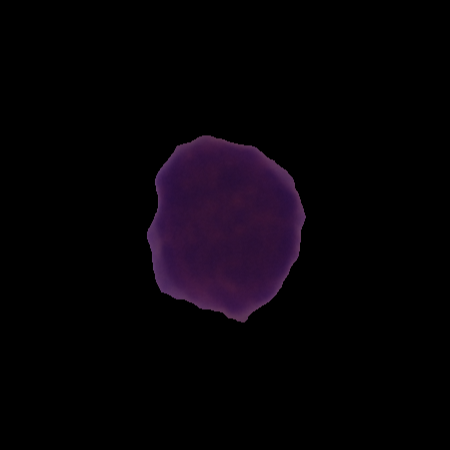
Label: healthy